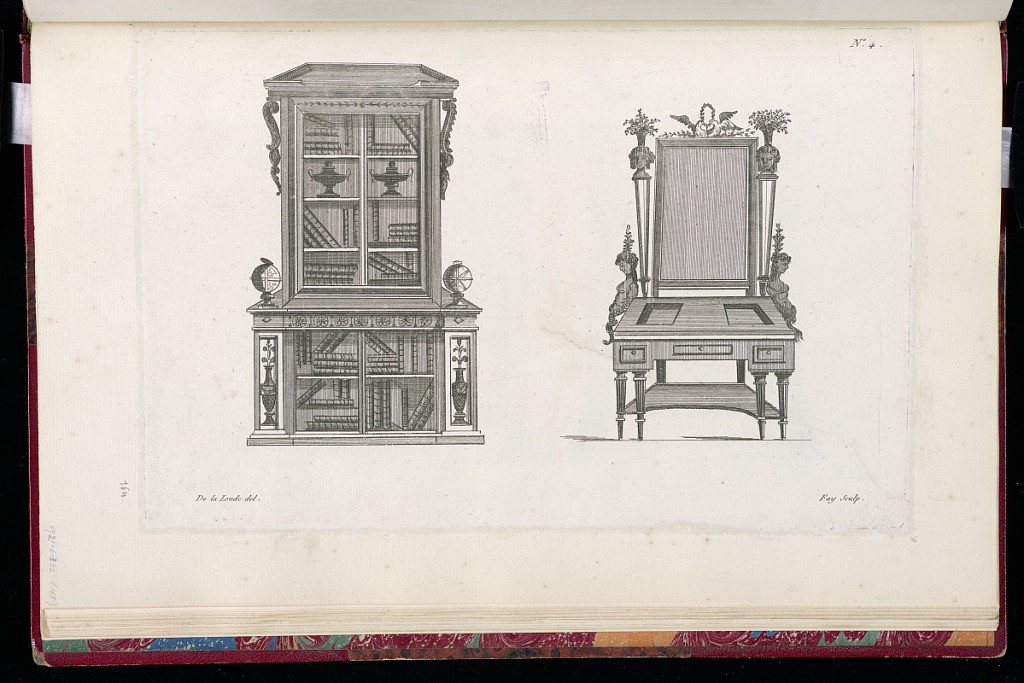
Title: Designs for a Bookcase and a Desk
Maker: Richard de Lalonde, French, active 1780–96
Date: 1780-1789
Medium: Etching on off-white laid paper
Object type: Print
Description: Design for a bookcase and a desk decorated with ornament motifs including scrolls, palmettes, urns, busts, fluting, flowers, and birds holding a wreath. The plate is signed and numbered.